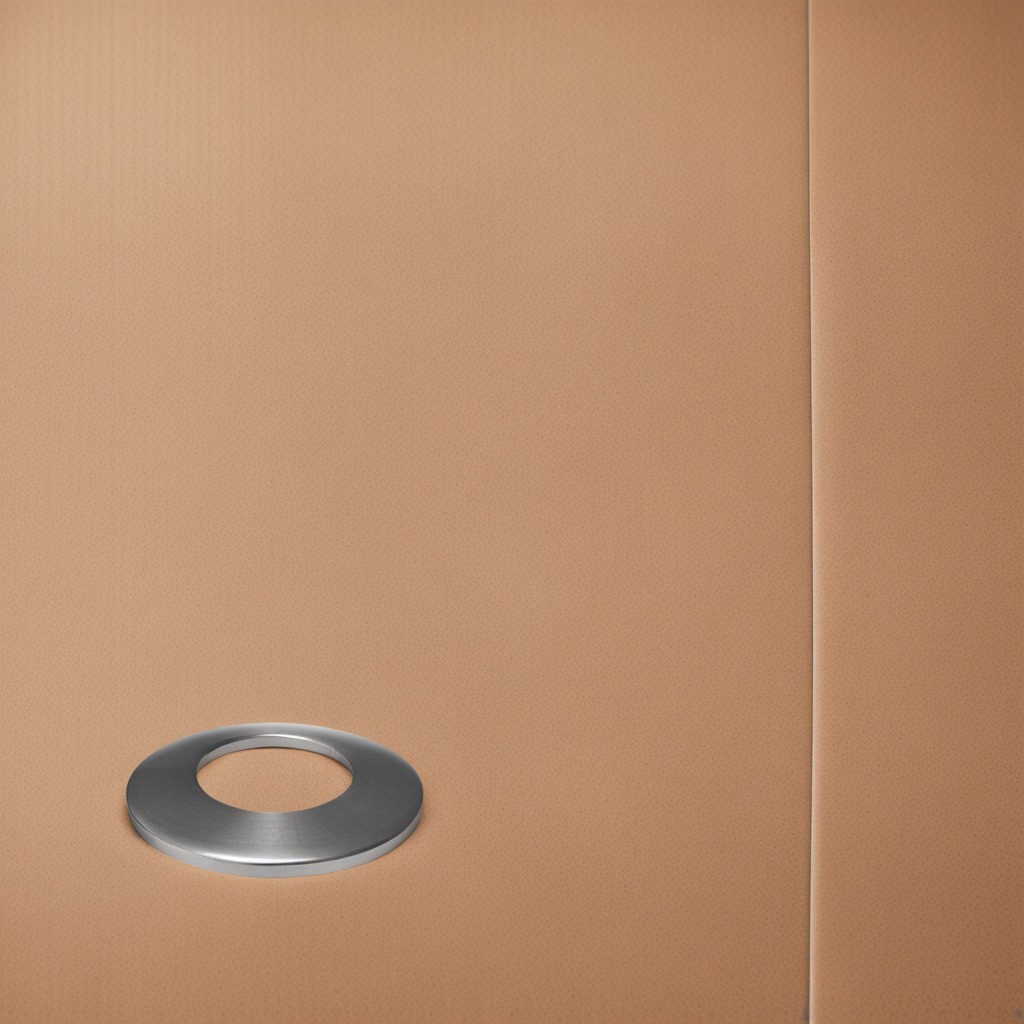
A flat metal washer lies on a clean dry cardboard box surface in an outdoor workshop during daytime bright natural light soft shadows slightly creased but